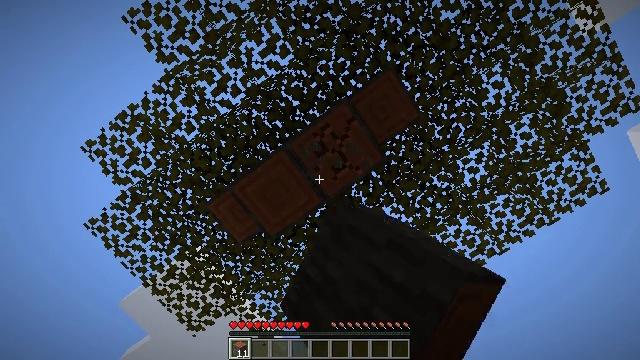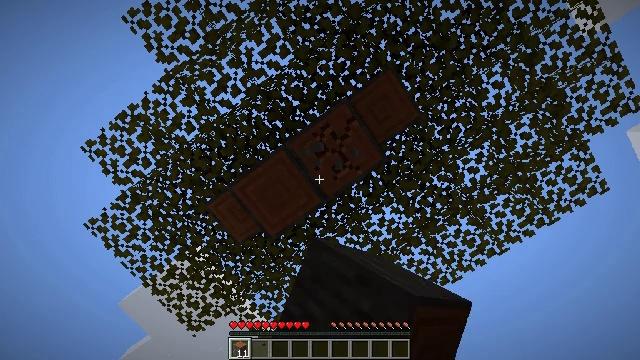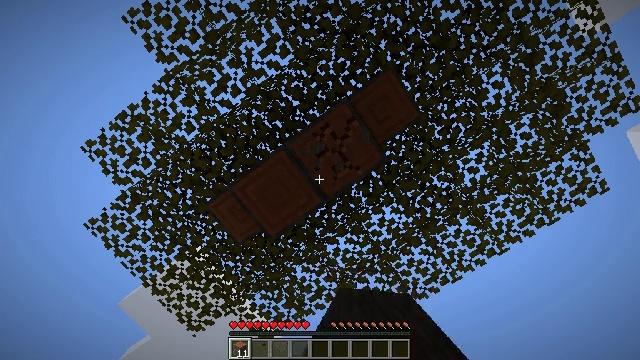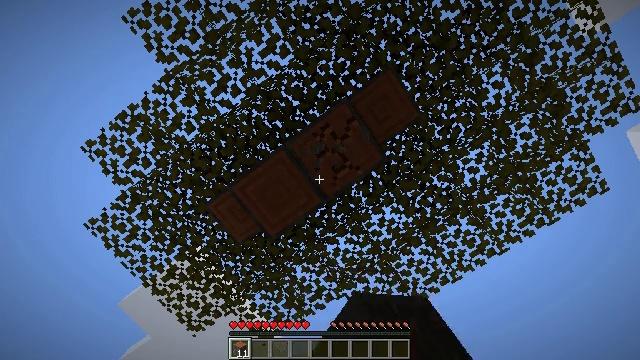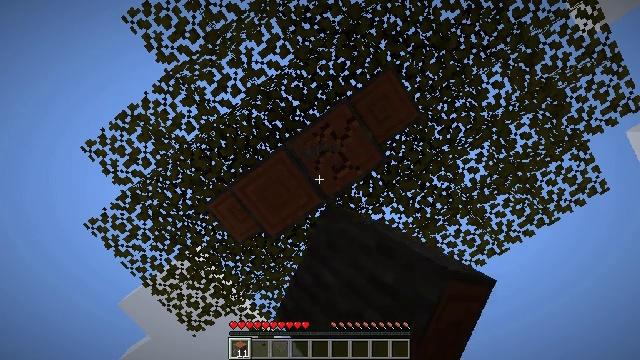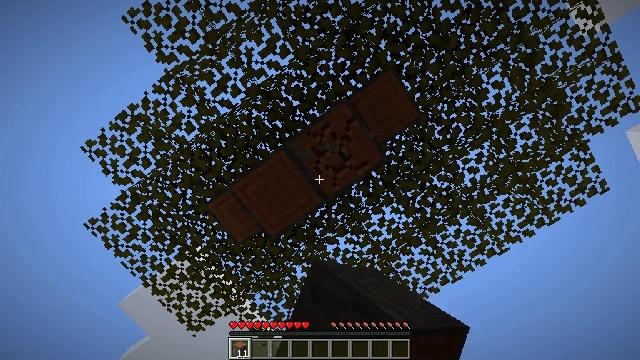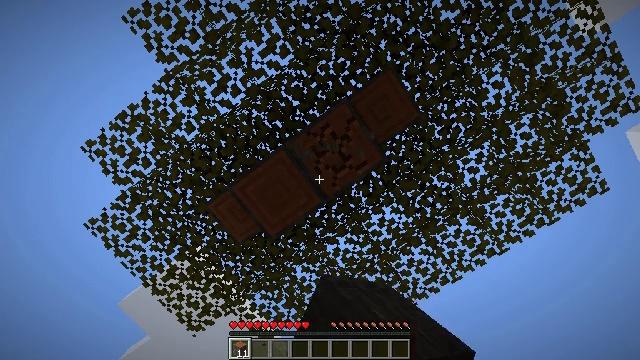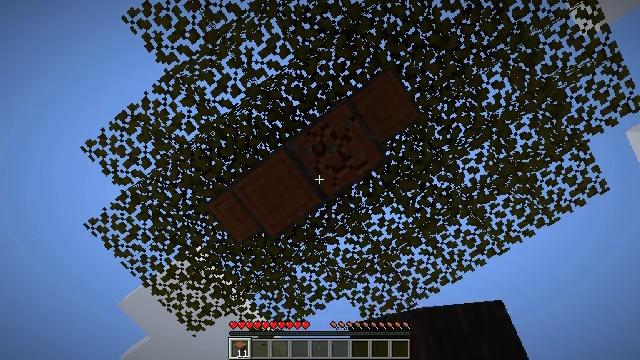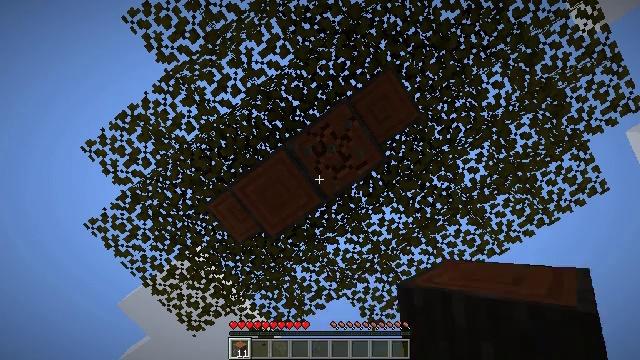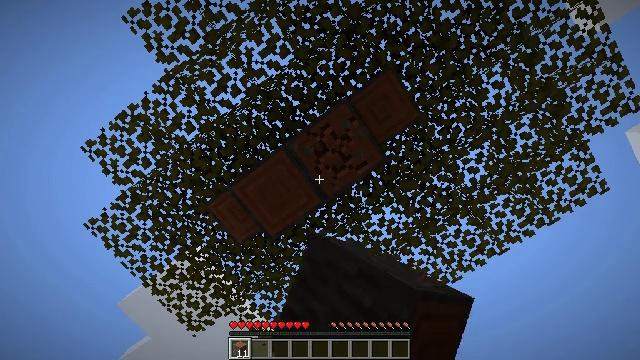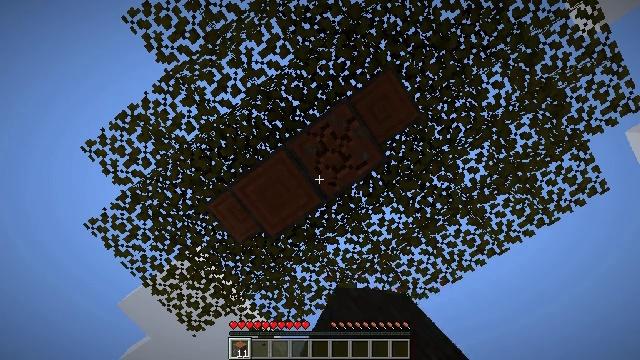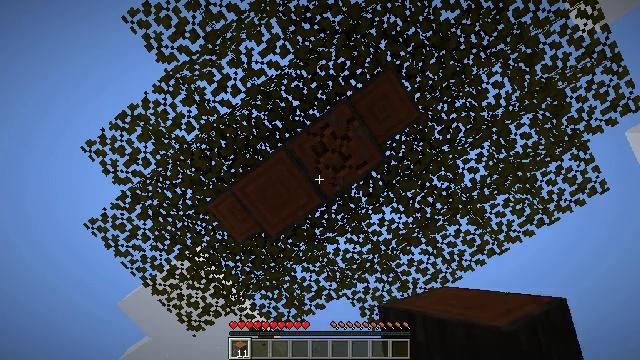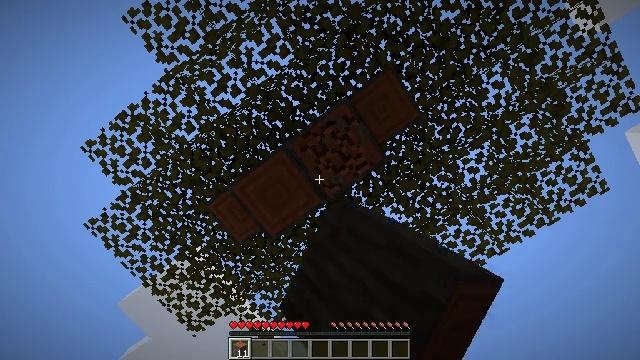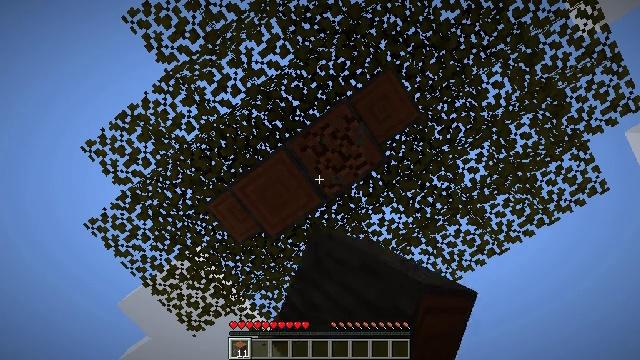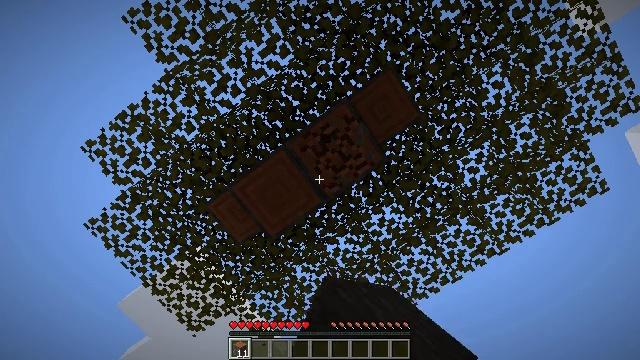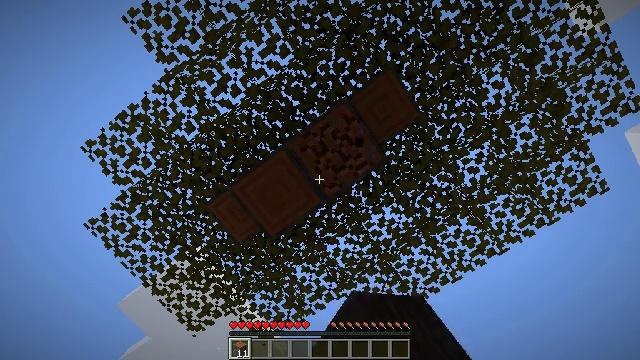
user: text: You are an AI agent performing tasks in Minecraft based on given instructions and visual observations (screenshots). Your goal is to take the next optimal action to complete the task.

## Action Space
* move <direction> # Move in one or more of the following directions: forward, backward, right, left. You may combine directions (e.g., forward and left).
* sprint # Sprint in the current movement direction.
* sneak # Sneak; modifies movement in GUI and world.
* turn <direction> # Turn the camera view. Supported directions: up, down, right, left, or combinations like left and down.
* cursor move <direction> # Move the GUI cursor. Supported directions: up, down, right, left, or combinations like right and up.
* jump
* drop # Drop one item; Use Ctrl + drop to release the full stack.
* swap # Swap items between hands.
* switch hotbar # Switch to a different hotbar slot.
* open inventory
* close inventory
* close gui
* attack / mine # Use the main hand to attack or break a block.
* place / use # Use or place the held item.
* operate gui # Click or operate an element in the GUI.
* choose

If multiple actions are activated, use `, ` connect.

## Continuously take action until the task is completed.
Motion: motion action
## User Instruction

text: Mine acacia log from the tree's trunk.
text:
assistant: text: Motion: attack / mine
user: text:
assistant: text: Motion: attack / mine
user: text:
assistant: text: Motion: attack / mine
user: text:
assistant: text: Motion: attack / mine
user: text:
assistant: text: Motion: attack / mine
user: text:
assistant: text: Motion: attack / mine
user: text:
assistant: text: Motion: attack / mine
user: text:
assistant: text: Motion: attack / mine
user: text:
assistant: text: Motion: attack / mine
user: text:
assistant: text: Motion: attack / mine
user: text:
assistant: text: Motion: attack / mine
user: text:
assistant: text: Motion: attack / mine
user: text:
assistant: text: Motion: attack / mine
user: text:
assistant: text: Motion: attack / mine
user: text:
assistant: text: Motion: attack / mine
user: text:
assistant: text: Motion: attack / mine
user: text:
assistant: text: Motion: attack / mine
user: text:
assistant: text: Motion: attack / mine
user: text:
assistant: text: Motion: attack / mine
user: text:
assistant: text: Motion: attack / mine
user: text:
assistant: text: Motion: attack / mine
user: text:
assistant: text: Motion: attack / mine
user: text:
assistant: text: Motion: attack / mine
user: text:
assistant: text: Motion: attack / mine
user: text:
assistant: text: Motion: attack / mine
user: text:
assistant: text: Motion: attack / mine
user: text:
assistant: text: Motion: attack / mine
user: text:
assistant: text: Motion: attack / mine
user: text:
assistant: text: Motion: attack / mine